Interaction volume radius: 10 \u00c5
Interaction volume height: 25 \u00c5
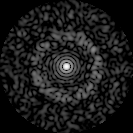
Disorder parameter: 0.8521